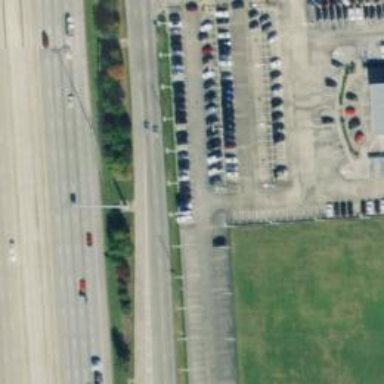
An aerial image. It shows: Secondary road with frontage road alongside.